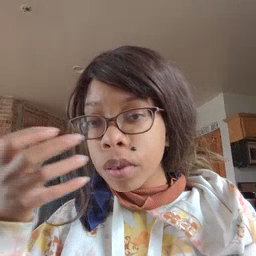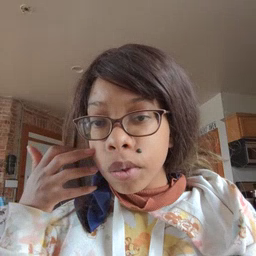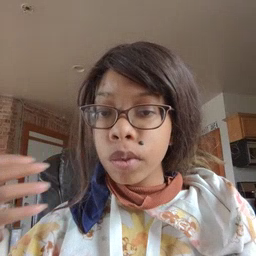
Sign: tiger